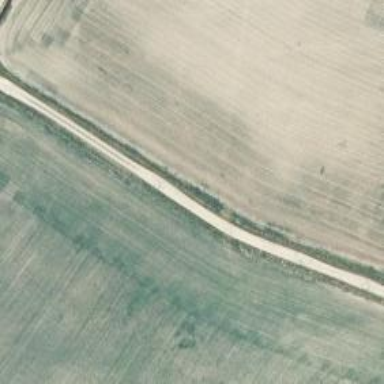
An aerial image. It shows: Unclassified road.